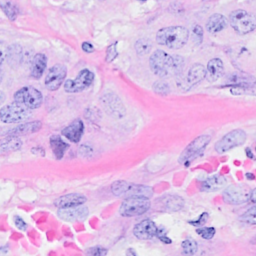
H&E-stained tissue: Breast